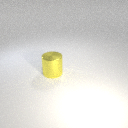
large yellow metal cylinder